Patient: sex F, age 71
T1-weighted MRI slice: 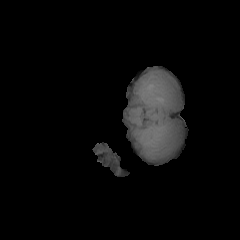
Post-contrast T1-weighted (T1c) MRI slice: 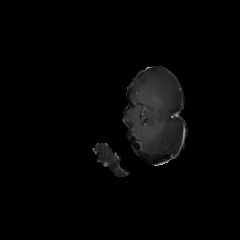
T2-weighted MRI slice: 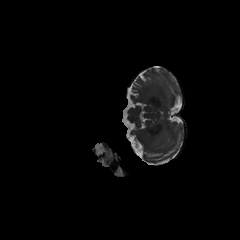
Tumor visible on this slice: no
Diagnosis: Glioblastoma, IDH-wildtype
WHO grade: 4